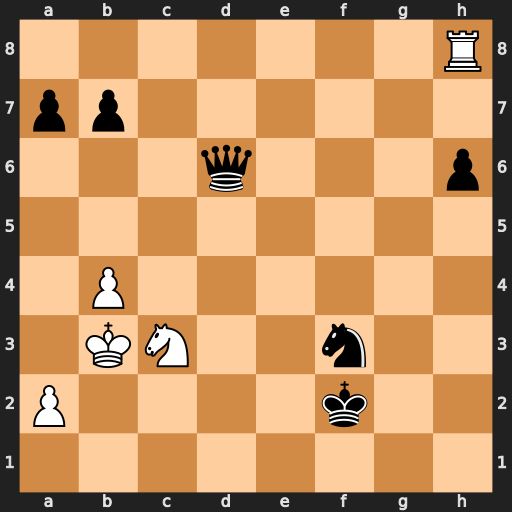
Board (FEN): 7R/pp6/3q3p/8/1P6/1KN2n2/P4k2/8
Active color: w
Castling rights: -
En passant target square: -
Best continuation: Ne4+ Ke3 Nxd6